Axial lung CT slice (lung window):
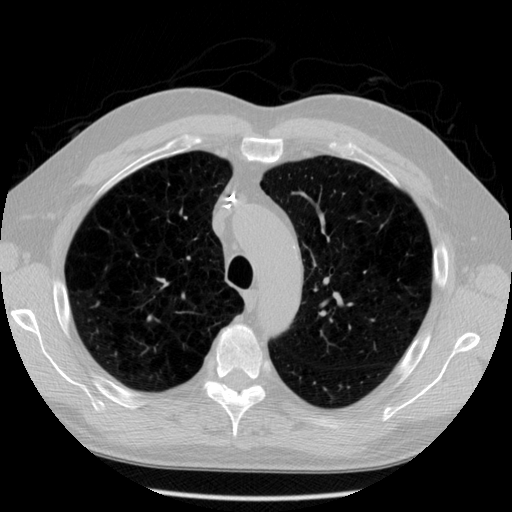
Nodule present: no